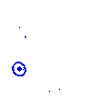
Particle: electron